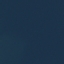
Label: SeaLake